Field crop: maize
Growth stage: 2
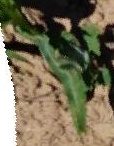
Species: maize